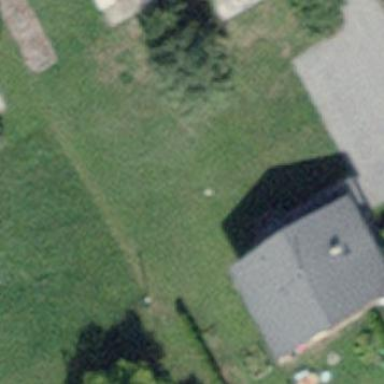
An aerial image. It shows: Simple house.